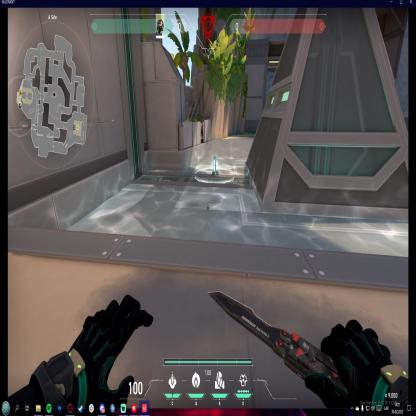
Label: planted spike